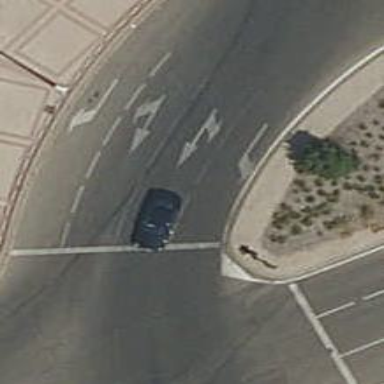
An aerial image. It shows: Road with traffic signals.